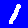
Digit: 1